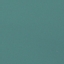
Land use / land cover class: SeaLake